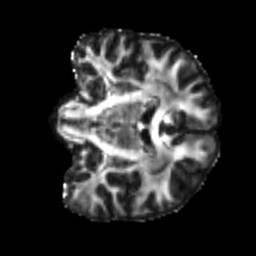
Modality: FA
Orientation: coronal
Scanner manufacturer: siemens
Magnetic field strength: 3 T
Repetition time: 4 s
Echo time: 0.0594 s